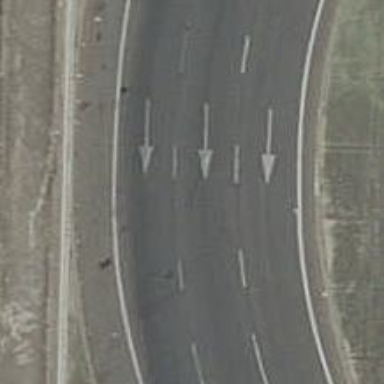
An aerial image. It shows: Primary link highway.